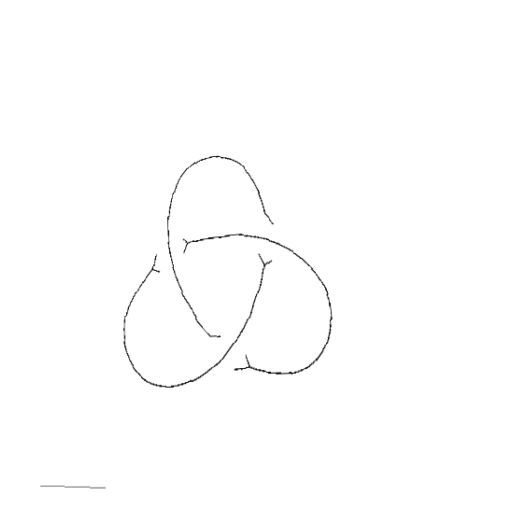
Crossing number: 3